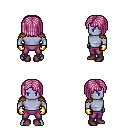
a pixel art fantasy rpg character, male body template, dark elf, purple skin, leather shoulder armor, magenta pants, pink pageboy hairstyle, gold gloves, maroon shoes, four views (front, back, left, right), 2x2 character sprite sheet, small pixel art, hard edges, no anti-aliasing